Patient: sex M, age 69
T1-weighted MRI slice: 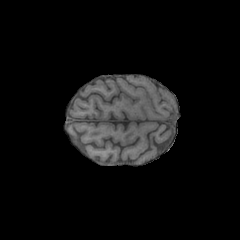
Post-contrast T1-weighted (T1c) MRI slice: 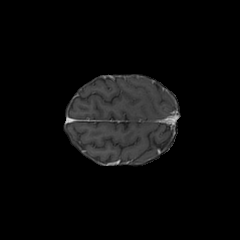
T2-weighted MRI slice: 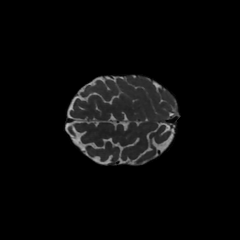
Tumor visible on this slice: no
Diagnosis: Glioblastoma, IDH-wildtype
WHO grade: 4